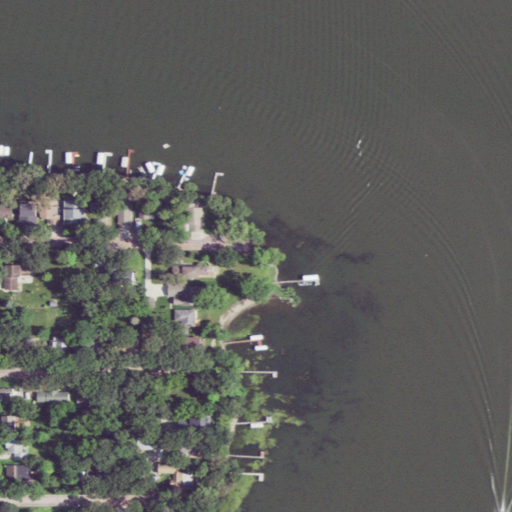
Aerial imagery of cape in Iowa named Peppermint Point containing open water, open development, mixed forest, low intensity development, and herbaceous wetlands